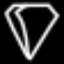
Label: diamond